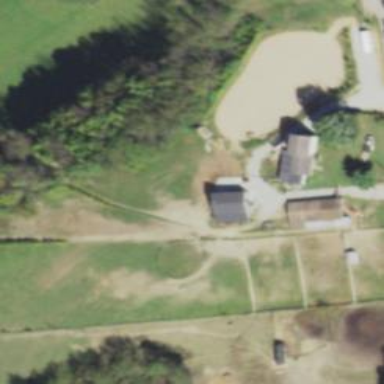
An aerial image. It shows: Farmyard area.